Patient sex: F
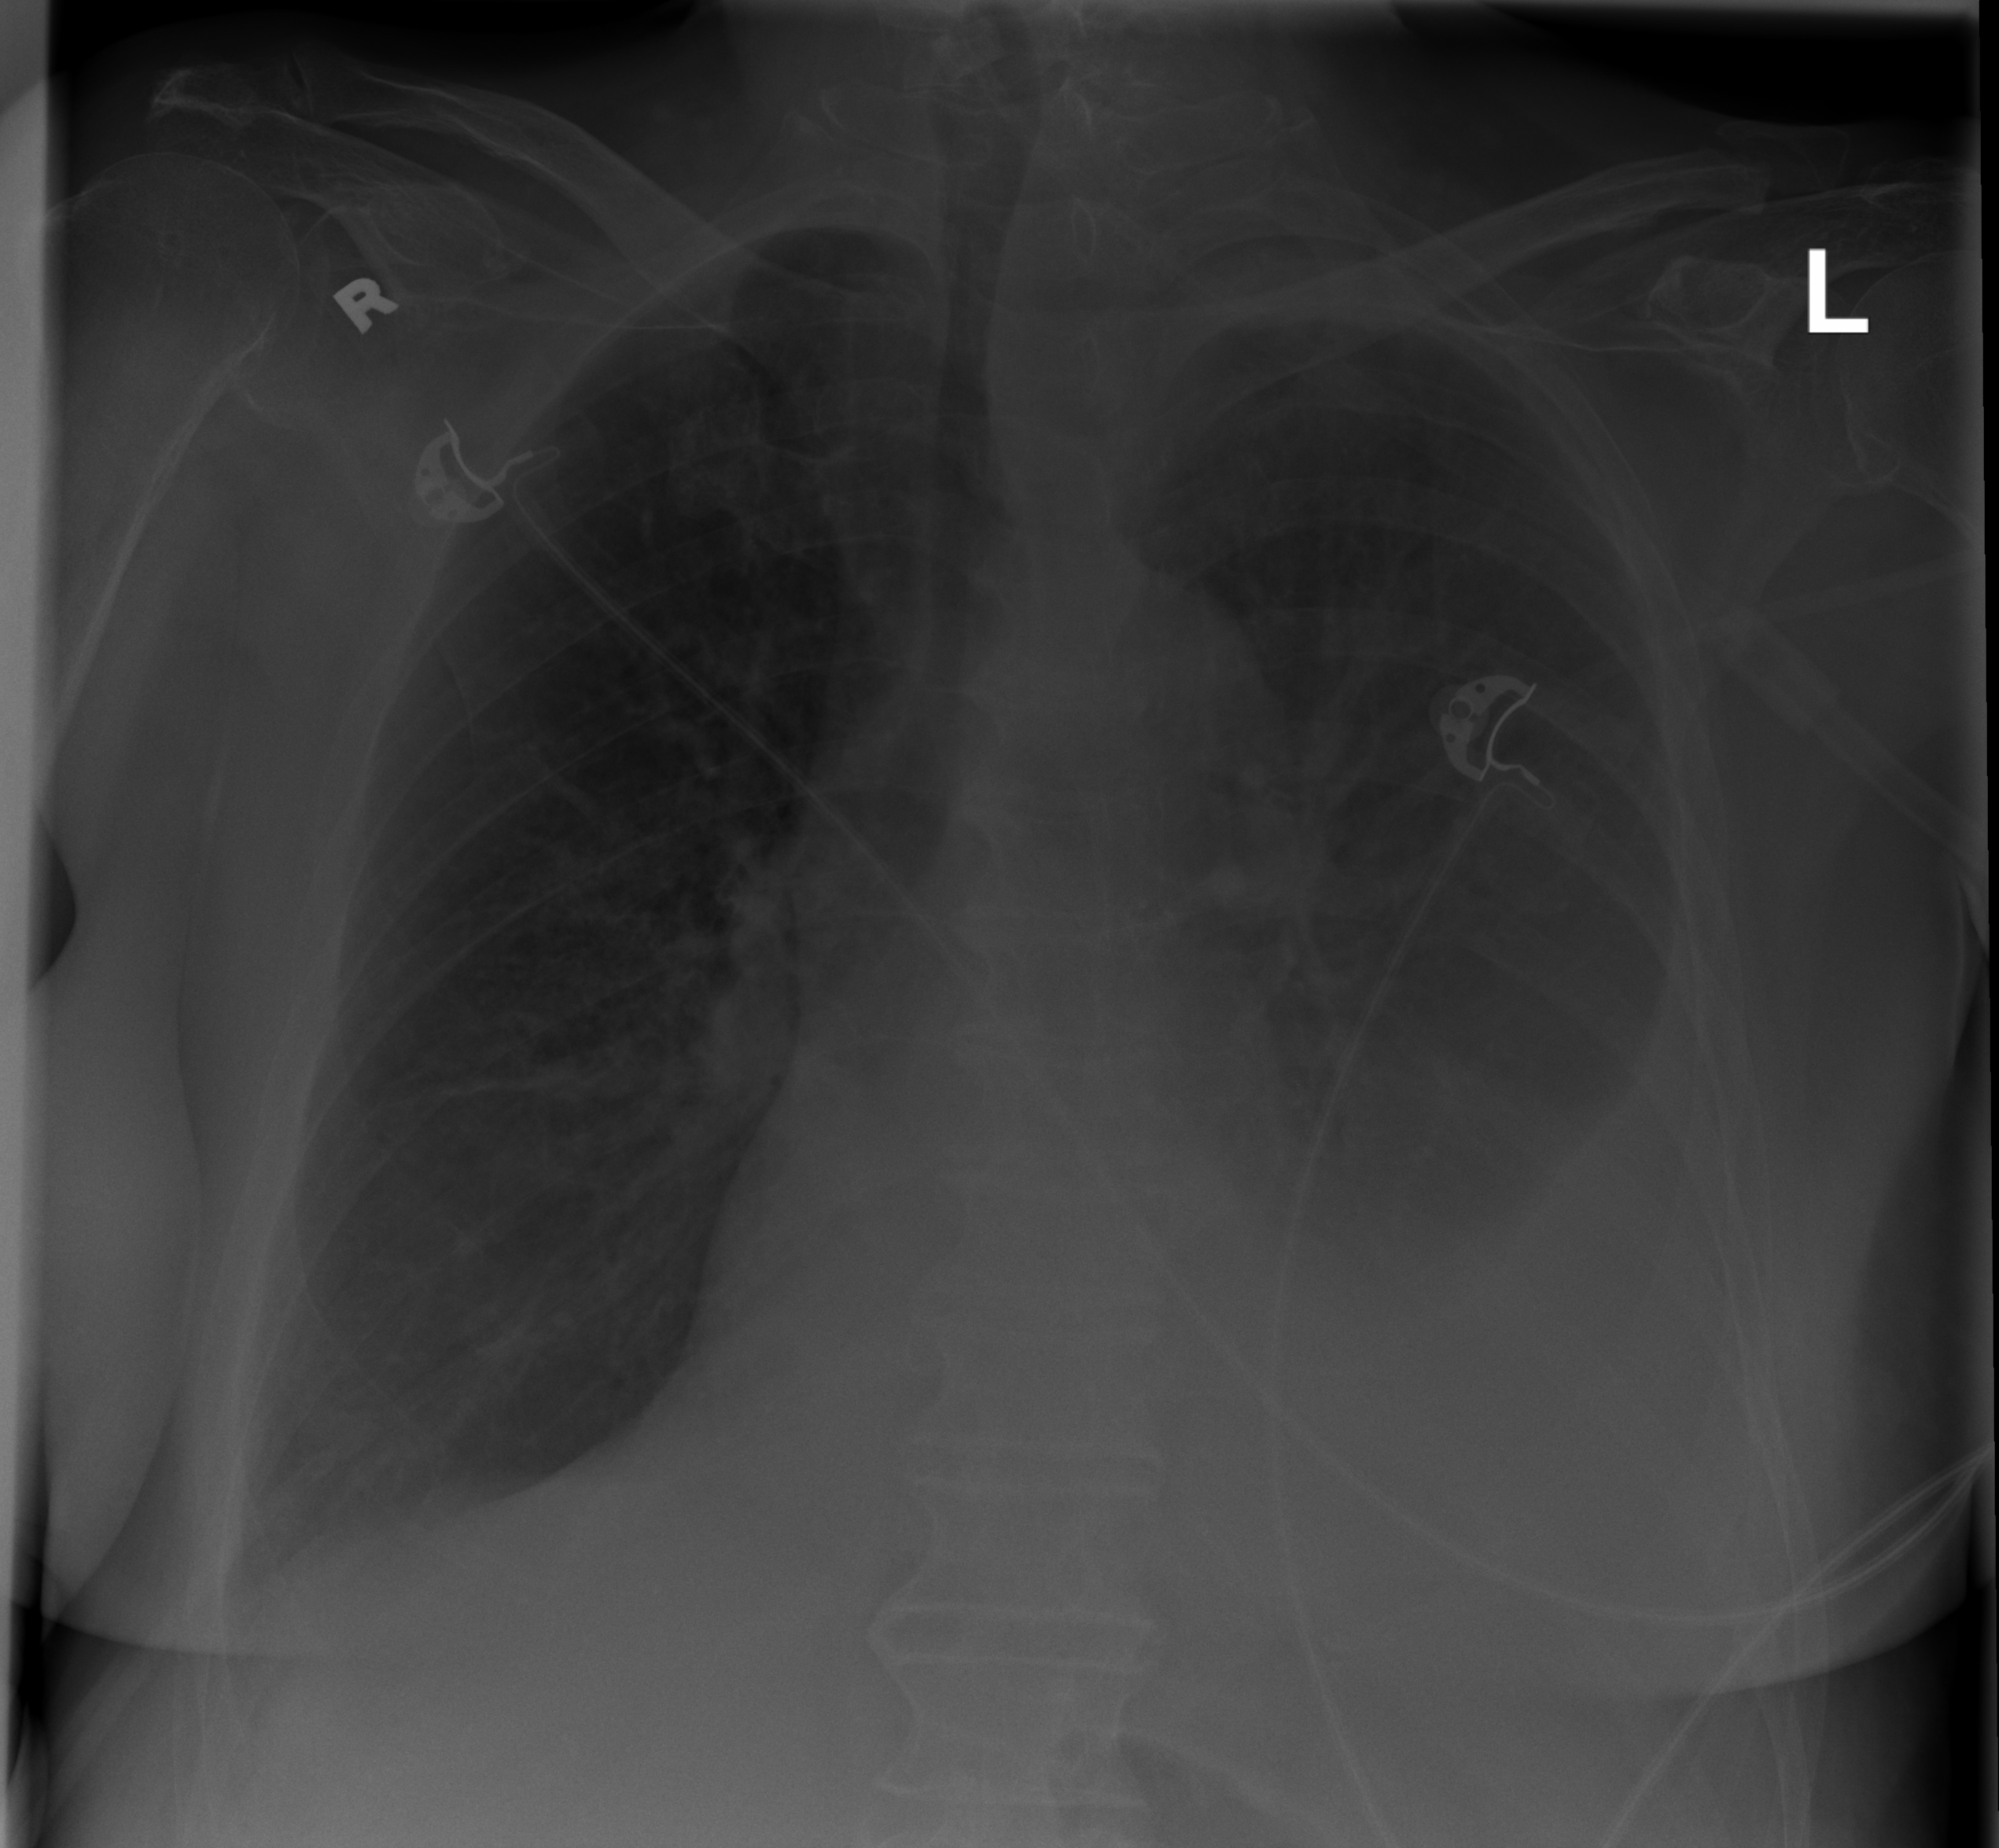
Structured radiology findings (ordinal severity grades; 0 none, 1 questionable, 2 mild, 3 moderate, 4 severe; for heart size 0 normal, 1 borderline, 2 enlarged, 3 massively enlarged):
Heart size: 0
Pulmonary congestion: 0
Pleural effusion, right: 2
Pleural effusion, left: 3
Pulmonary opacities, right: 0
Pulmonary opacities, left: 0
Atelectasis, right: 2
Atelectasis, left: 2